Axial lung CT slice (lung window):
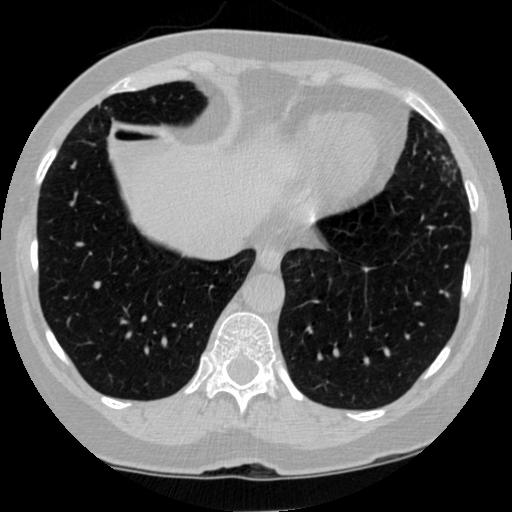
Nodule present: no